Question: I can build the project and generate OCLint report on a project without cocoapods but when integrated with cocoapods the build for project is successful but the build for results into errors for the file which are present into cocoapods and build fails.

So how to make build successful for cocoapods with OCLint?
Any help would be appreciated.
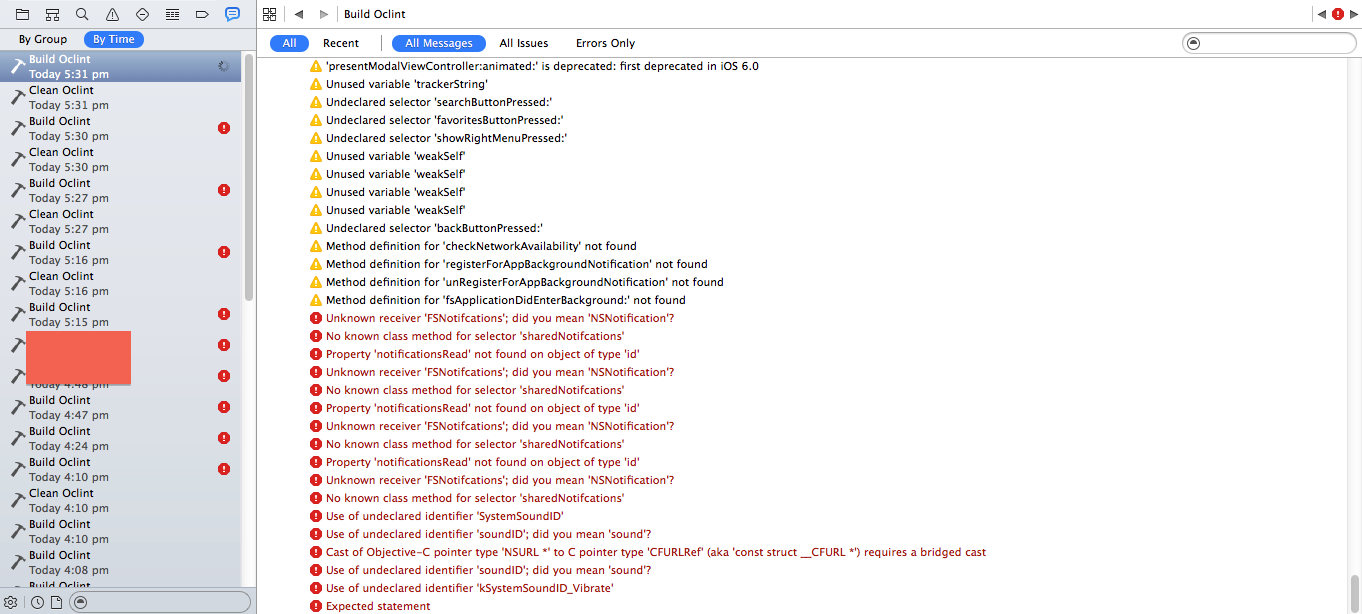
Answer: Below is the script I am using to generate html file for cocoapods integrated project with OCLint.
OCLINT_HOME is the path for oclint downloaded folder. I have renamed the folder to oclintrelease.
'''
OCLINT_HOME=/Users/Dheeraj/Downloads/oclintrelease
export PATH=$OCLINT_HOME/bin:$PATH
hash oclint &> /dev/null
if [ $? -eq 1 ]; then
echo >&2 "oclint not found, analyzing stopped"
exit 1
fi
cd ${TARGET_TEMP_DIR}
if [ ! -f compile_commands.json ]; then
echo "[*] compile_commands.json not found, possibly clean was performed"
echo "Workspace Path : ${MY_WORKSPACE}"
echo "[*] starting xcodebuild to rebuild the project.."
# clean previous output
if [ -f xcodebuild.log ]; then
rm xcodebuild.log
echo "Oclint Clean performed"
fi
cd ${SRCROOT}
xcodebuild clean
#build xcodebuild.log
xcodebuild ONLY_ACTIVE_ARCH=NO -workspace ${PROJECT_NAME}.xcworkspace -scheme ${PROJECT_NAME} -configuration Debug clean build| tee ${TARGET_TEMP_DIR}/xcodebuild.log
#xcodebuild <options>| tee ${TARGET_TEMP_DIR}/xcodebuild.log
echo "[*] transforming xcodebuild.log into compile_commands.json..."
cd ${TARGET_TEMP_DIR}
#transform it into compile_commands.json
oclint-xcodebuild
fi
echo "[*] starting analyzing"
cd ${TARGET_TEMP_DIR}
oclint-json-compilation-database -e /Users/Dheeraj/Desktop/sampleCocoaPods/Pods/ -v oclint_args "-report-type html -o /Users/Dheeraj/NewHTMLREPORT.html" | sed 's/\(.*\.\m\{1,2\}:[0-9]*:[0-9]*:\)/ warning:/'
'''
It will exclude all the Pods related files.
If you want to include Pods file as well then replace last line in script by :
'''
oclint-json-compilation-database -v oclint_args "-report-type html -o /Users/Dheeraj/NewHTMLREPORT.html" | sed 's/\(.*\.\m\{1,2\}:[0-9]*:[0-9]*:\)/ warning:/'
'''
1. Please try first with a short sample Application including cocoapods and once you have generated report for sample application then integrate script into your real application as building with OCLint takes a lot of time to generate the report.
2. Always clean application and then build with OCLint.
<URL>